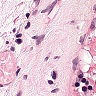
Metastatic tissue present: no